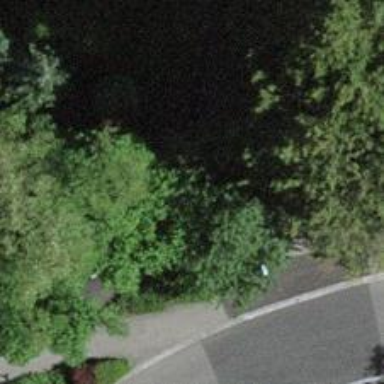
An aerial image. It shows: Paved steps.